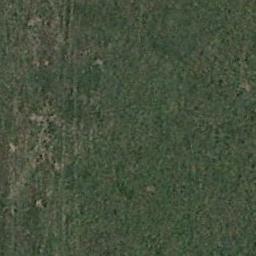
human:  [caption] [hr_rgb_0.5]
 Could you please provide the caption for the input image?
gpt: A large lush green meadow covered with green grass .

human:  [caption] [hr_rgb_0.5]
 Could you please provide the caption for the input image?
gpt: This meadow has dense grasses and parts of the meadow are relatively sparse .

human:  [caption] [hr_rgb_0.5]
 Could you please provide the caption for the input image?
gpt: The meadow is dense but uneven .

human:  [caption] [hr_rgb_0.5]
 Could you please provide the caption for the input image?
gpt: There are two bare fields on the grass .

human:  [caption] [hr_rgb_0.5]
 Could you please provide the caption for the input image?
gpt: There are some bare land on the green meadow .